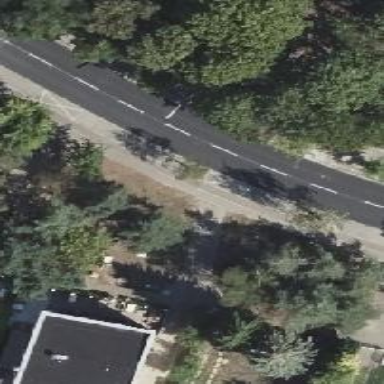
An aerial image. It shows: Secondary road with asphalt surface. It has sidewalks on both sides and designated cycle lane.